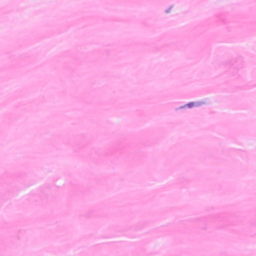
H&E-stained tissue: Breast